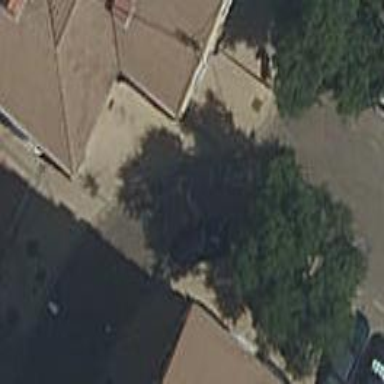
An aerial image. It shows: Asphalt road in residential area.